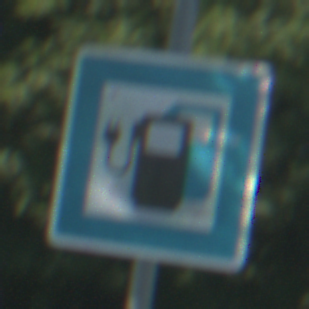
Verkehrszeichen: LadestationFuerElektrofahrzeuge
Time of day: MorningAfternoon
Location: Outdoor (Nature)
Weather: Clear
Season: NotSpecified
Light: Natural